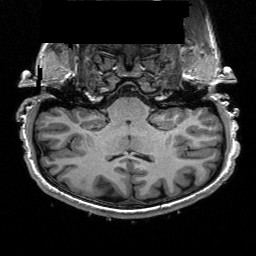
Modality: T1w
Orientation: sagittal
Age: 19
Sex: male
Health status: healthy
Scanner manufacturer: siemens
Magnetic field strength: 3 T
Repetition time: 3.2 s